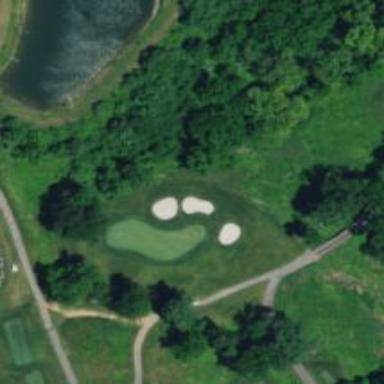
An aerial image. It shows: View of golf hole.